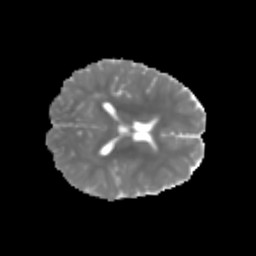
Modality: MD
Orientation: axial
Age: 6
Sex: male
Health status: healthy